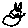
Label: cat